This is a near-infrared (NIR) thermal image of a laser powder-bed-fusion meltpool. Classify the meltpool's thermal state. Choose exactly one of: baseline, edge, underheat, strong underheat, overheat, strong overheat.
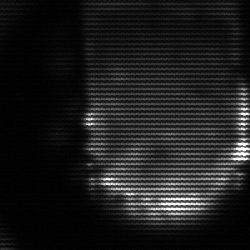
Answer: baseline